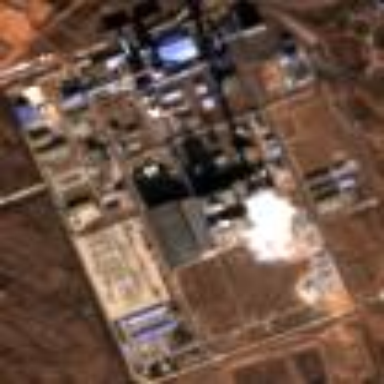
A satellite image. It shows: Industrial area with coal-powered plant.